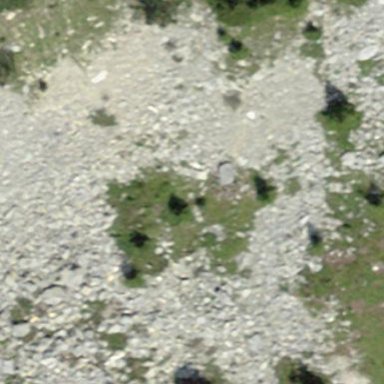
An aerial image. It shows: Scree landscape.